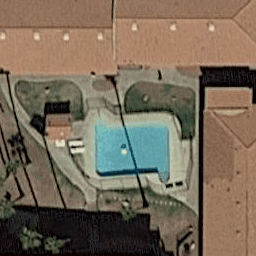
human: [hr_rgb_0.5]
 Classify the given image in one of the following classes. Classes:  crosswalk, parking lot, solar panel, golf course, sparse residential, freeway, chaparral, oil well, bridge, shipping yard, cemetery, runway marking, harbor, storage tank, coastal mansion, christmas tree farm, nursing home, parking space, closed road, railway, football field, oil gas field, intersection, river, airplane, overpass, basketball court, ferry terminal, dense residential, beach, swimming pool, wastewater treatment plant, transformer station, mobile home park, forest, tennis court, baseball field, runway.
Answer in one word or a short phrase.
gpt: swimming pool